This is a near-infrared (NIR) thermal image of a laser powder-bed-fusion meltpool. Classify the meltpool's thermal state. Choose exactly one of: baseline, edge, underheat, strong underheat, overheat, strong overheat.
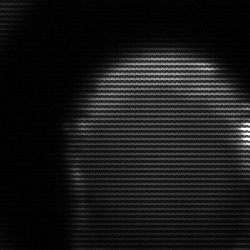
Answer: edge